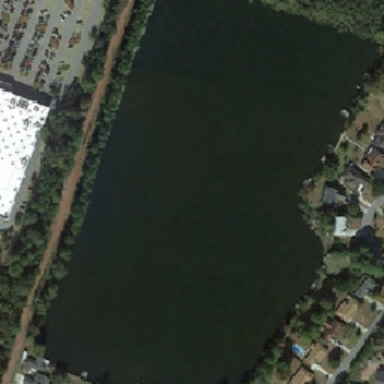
In the village behind the green pond .